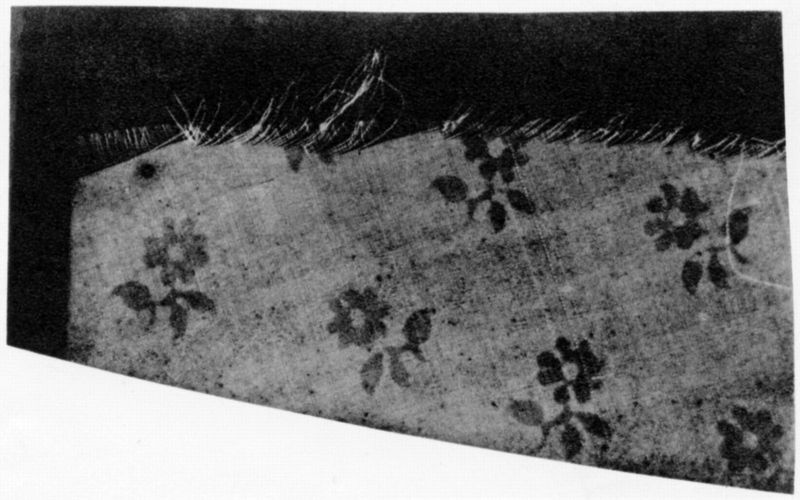
Titel: Fragment eines Gewebes
Künstler: William Henry Fox Talbot
Schlagwörter: blätter, weiß, grob, ausschnitt, blume, blumen, grau, hintergrund, schwarz, blüten, rosen, tuch, muster, teppich, alt, leinen, tischdecke, fransen, stoff, decke, saum, blatt, abstrakt, rand, detail, faden, unscharf, foto, fotografie, photographie, kante, stiele, blumenmuster, druck, schwarz-weiss, loch, stempel, tasche, photo, negativ, weß, struktur, fäden, gewebe, sechs, textil, gewebt, textilien, weberei, überrest, dunkler, gebraucht, fasern, msuter, stoffstruktur, ausriß, textilie, faser, gewoben, streuung, ausgefranst, webung, stoffdruck, bedruckter, webstück, stofrf, aufgedruckte blumen, blüten und blätter, fransen am rand, blüteninneres, 5 blüten, schwarz-wei, aufgetrennt, deckche, fraansen